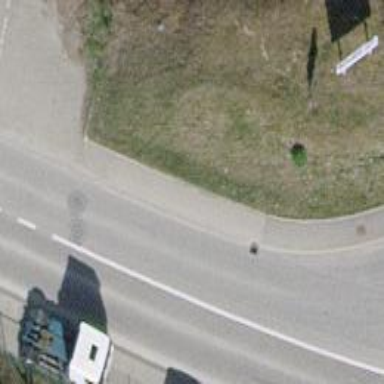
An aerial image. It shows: Asphalt sidewalk along the footway.